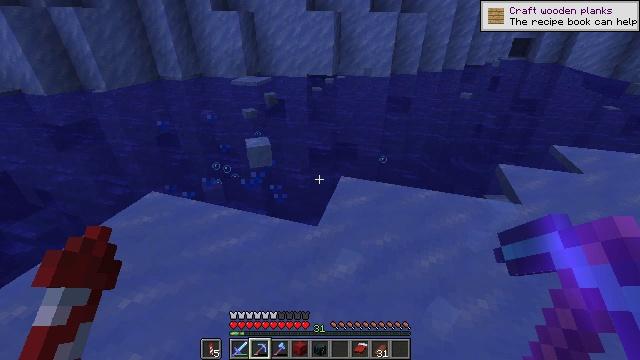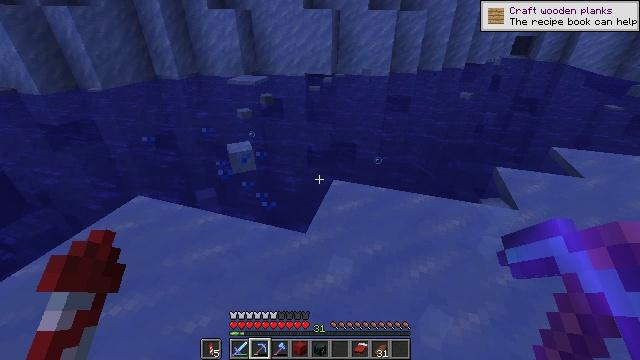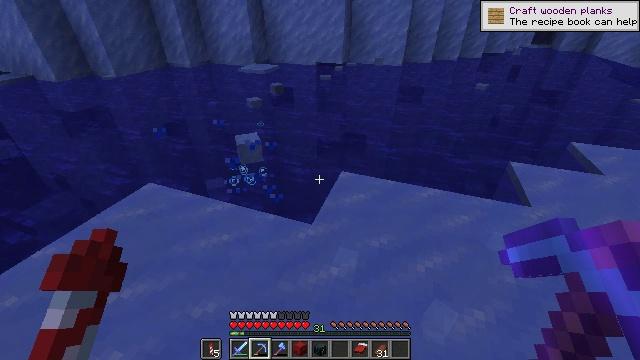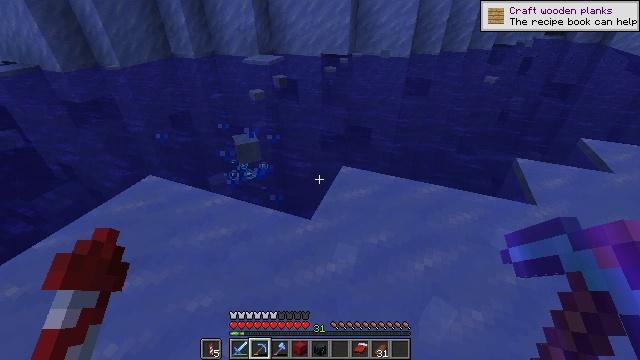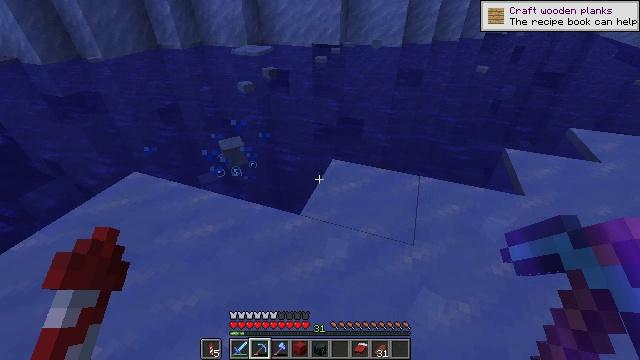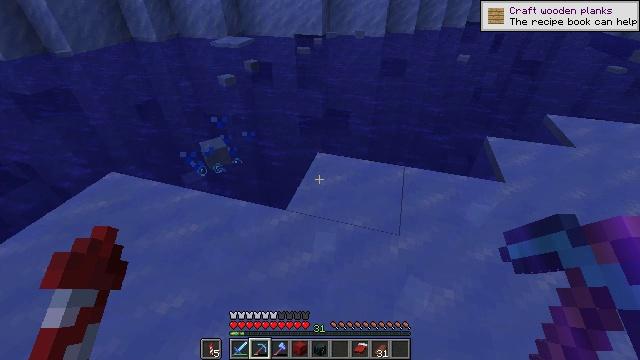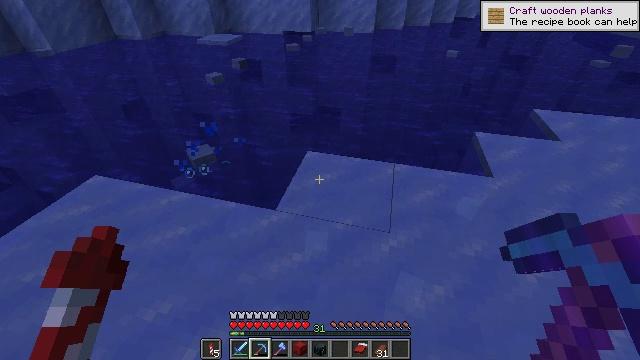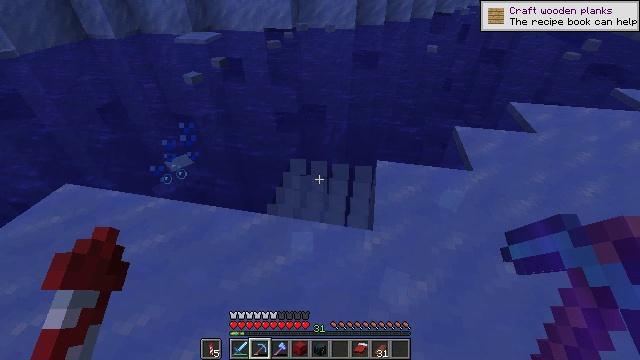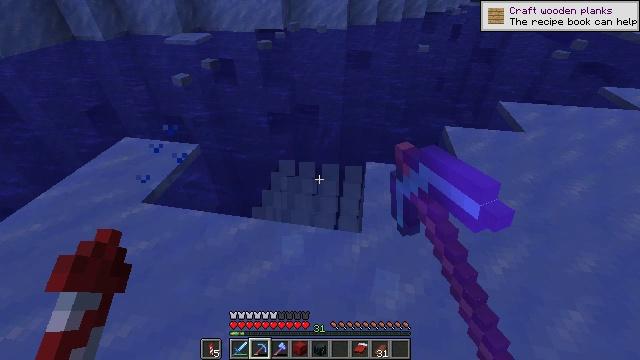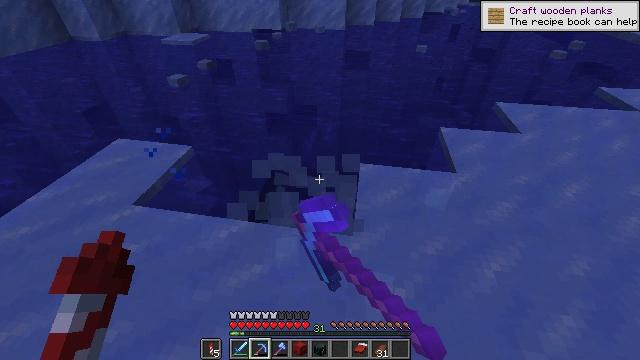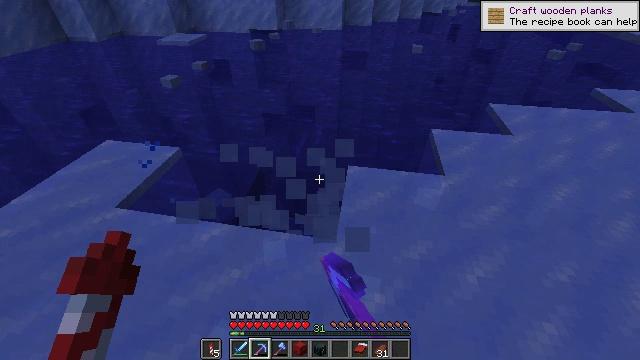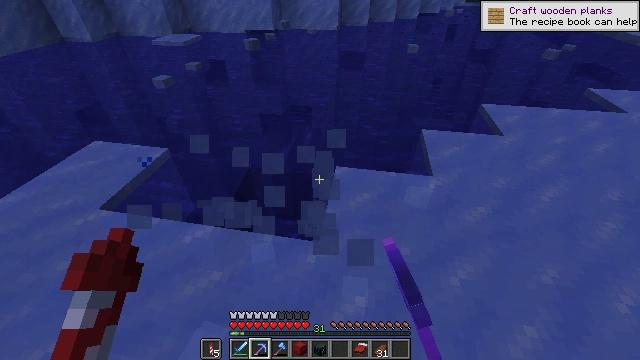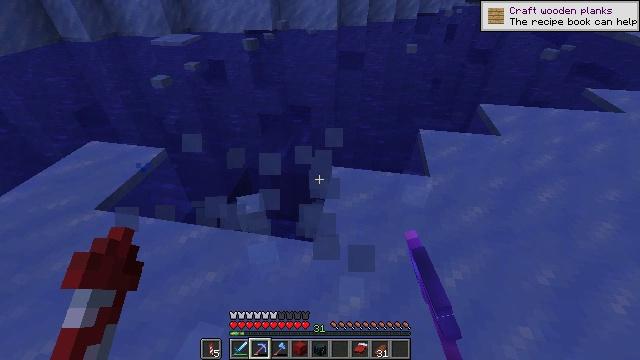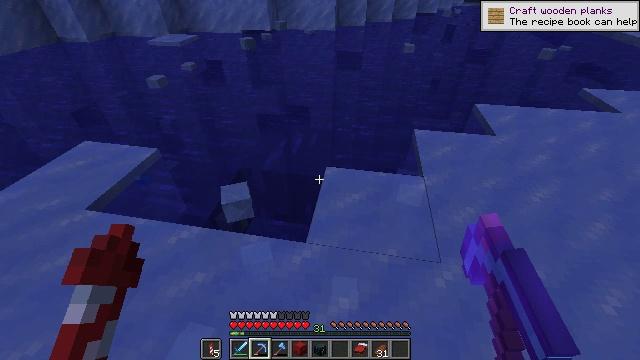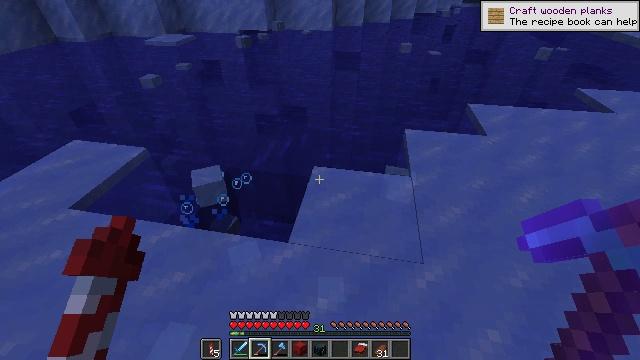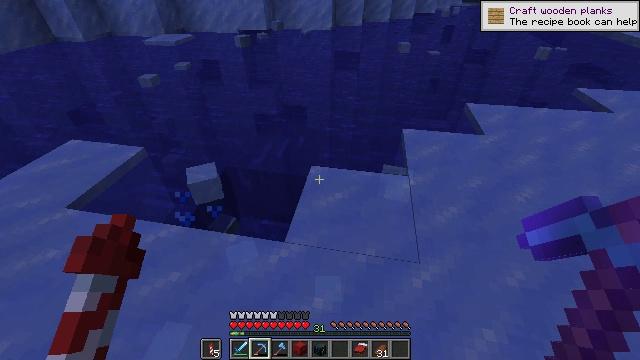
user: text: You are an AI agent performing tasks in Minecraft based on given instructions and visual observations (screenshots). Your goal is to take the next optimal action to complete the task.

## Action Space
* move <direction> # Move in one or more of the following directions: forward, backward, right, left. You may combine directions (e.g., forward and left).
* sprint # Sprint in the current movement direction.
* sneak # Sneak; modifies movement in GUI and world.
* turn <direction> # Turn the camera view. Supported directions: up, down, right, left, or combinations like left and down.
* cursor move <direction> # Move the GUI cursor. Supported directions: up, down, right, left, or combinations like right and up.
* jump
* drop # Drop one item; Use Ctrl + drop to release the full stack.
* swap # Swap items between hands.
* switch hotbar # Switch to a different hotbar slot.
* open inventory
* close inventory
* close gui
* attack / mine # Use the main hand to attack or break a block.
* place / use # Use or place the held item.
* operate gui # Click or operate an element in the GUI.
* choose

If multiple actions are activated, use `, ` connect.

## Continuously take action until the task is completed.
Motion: motion action
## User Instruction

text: Break the ice to collect it.
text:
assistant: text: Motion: no_op
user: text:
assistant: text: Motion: turn left and down
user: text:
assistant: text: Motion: turn left and down
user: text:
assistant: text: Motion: turn right and down
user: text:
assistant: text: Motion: turn right and down
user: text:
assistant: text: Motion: move right, turn right
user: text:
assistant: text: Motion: move right, turn right, attack / mine
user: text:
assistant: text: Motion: move right, turn right, attack / mine
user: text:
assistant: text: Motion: move right, attack / mine
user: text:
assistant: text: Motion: move right, attack / mine
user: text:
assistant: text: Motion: no_op
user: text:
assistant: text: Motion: no_op
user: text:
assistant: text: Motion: no_op
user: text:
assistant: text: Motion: move right
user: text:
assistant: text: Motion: move right
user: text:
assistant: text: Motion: move right
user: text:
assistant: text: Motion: move right, attack / mine
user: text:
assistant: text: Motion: attack / mine
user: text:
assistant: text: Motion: attack / mine
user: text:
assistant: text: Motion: attack / mine
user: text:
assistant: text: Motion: turn left and up
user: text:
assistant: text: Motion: turn left and up
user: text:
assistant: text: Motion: move forward and move left, turn left and up
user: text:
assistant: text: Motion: move forward and move left, turn left
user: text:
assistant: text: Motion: move forward and move left
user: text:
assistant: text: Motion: move forward and move left, turn left
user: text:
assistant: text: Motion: move forward, turn left
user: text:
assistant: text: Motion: move forward, turn left and up
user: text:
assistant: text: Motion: move forward, turn left, attack / mine
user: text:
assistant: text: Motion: turn left, attack / mine